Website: apple
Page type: address-validator
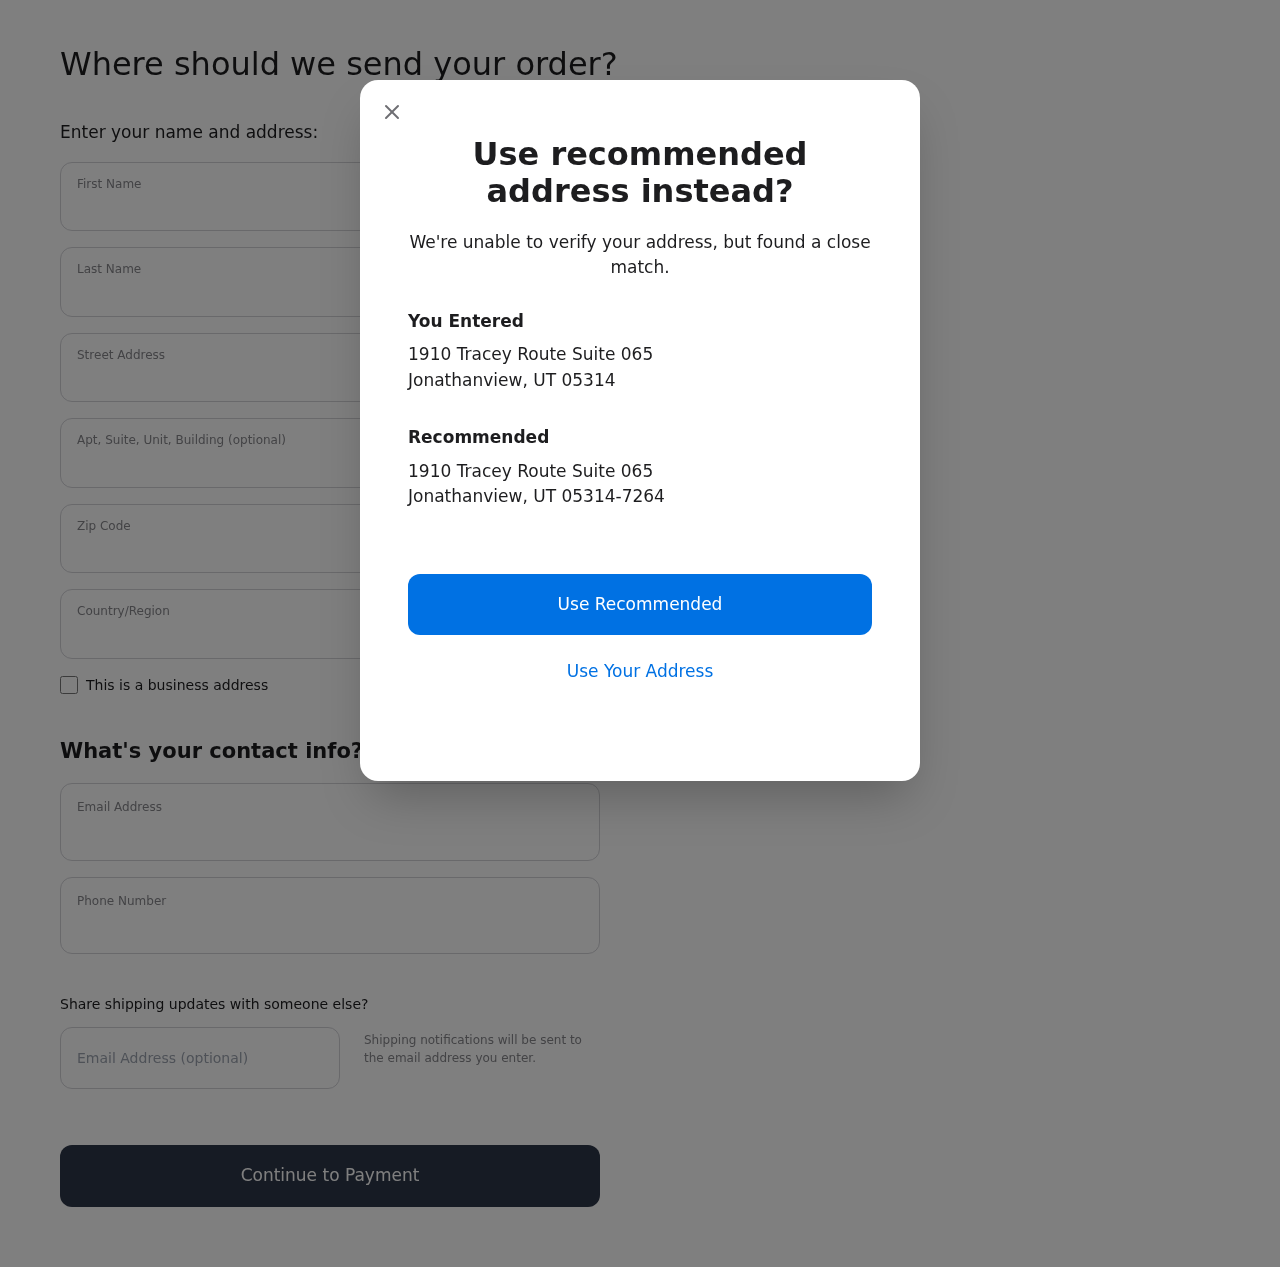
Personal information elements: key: PII_CITY
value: Jonathanview
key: PII_COUNTRY
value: United States
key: PII_EMAIL
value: michelle_thompson@yahoo.com
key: PII_FIRSTNAME
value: Michelle
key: PII_GIFT_EMAIL
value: michael.benjamin@yahoo.com
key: PII_LASTNAME
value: Thompson
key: PII_PHONE
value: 9618524806
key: PII_POSTCODE
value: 05314
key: PII_POSTCODE_FULL
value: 05314-7264
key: PII_STATE_ABBR
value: UT
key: PII_STREET
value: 1910 Tracey Route Suite 065
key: PII_STREET2
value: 1910 Tracey Route Suite 065
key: PII_STREET2
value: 979 Robert Cliff
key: PII_CITY2
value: Jonathanview
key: PII_STATE_ABBR2
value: UT